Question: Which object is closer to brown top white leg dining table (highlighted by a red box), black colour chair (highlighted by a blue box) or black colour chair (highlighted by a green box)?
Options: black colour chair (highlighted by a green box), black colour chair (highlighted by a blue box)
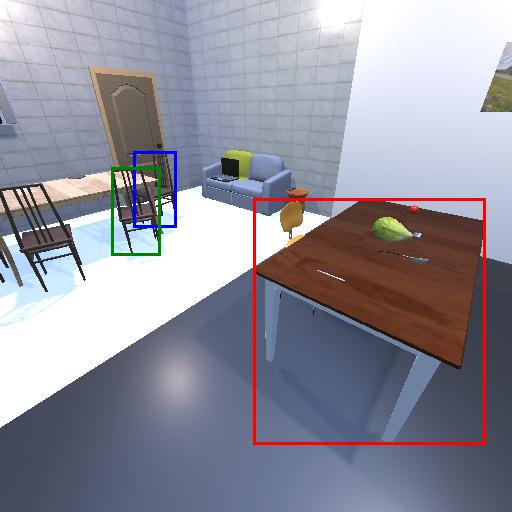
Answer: black colour chair (highlighted by a green box)